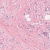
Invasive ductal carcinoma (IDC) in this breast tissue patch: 1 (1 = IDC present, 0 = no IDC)